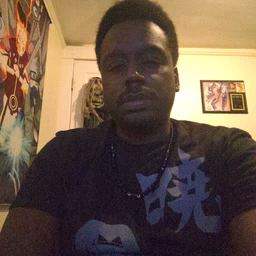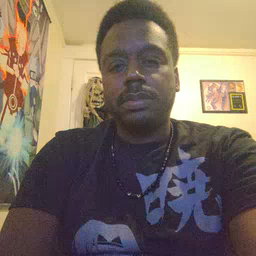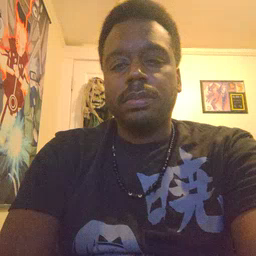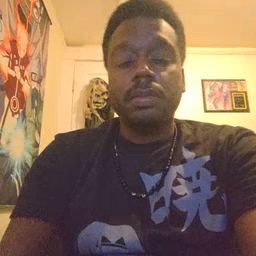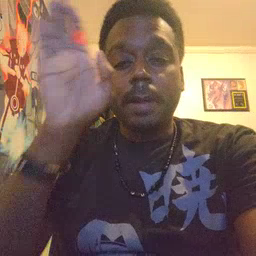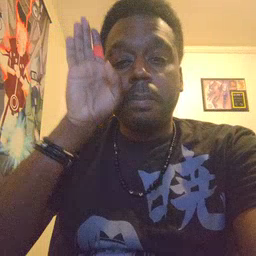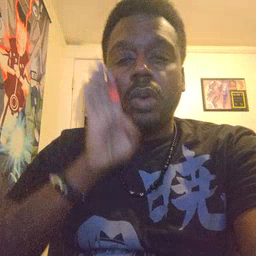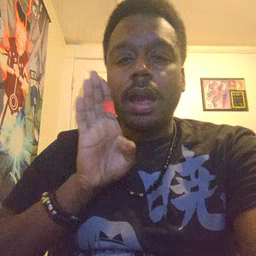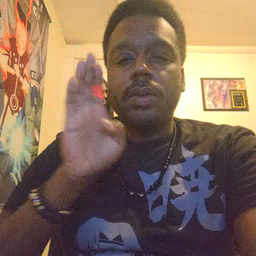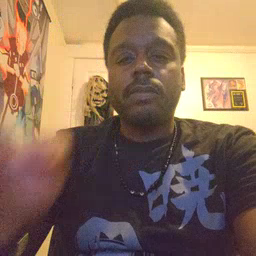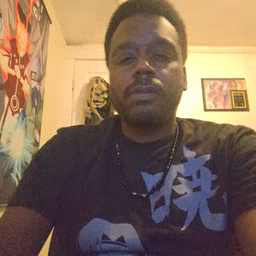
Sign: brown